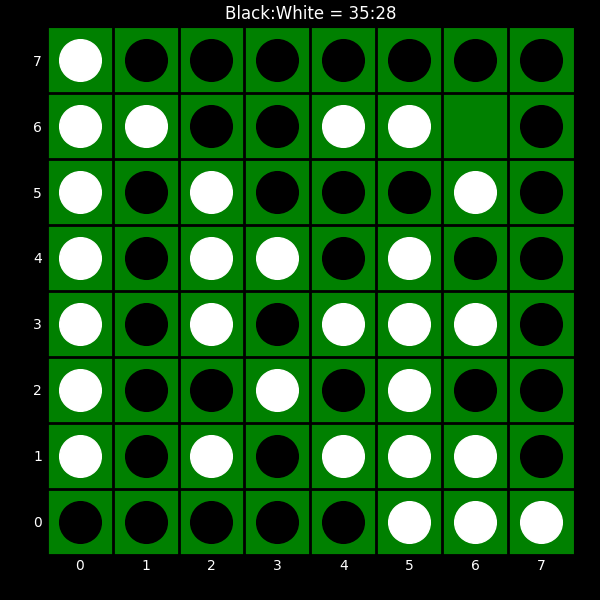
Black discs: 35
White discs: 28